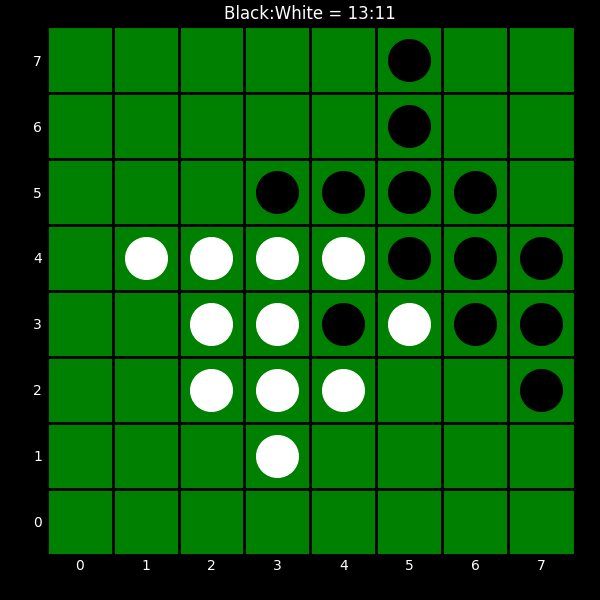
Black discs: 13
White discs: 11